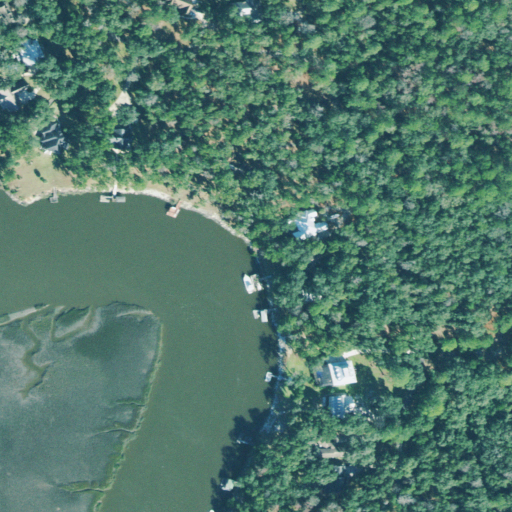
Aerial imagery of cliff(s) in Georgia named London Hill Bluff containing evergreen forest, open water, open development, herbaceous wetlands, woody wetlands, and low intensity development